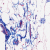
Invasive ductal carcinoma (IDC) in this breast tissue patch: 0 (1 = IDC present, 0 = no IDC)